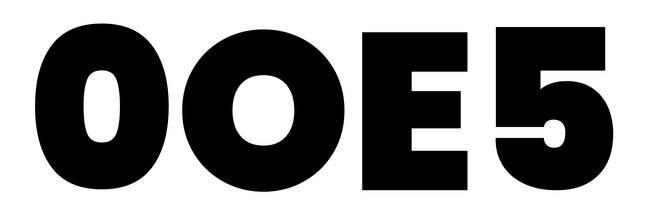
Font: Poppins-Black